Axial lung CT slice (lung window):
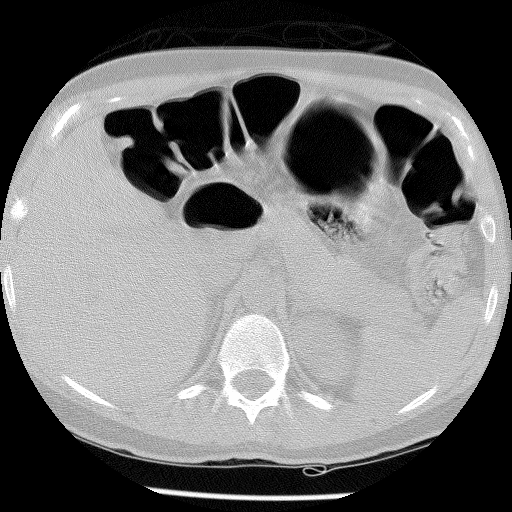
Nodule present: no